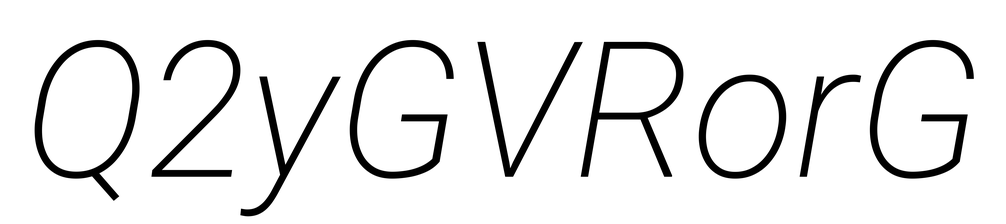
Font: Roboto-Italic_ExtraLight_Italic